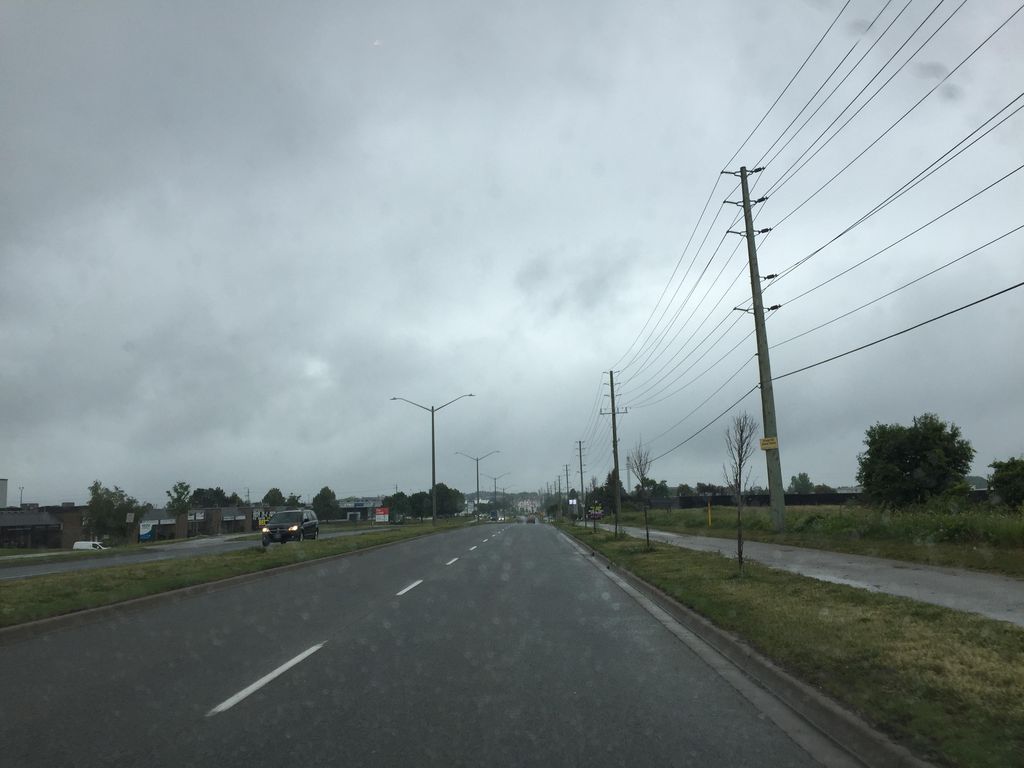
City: kitchener-waterloo